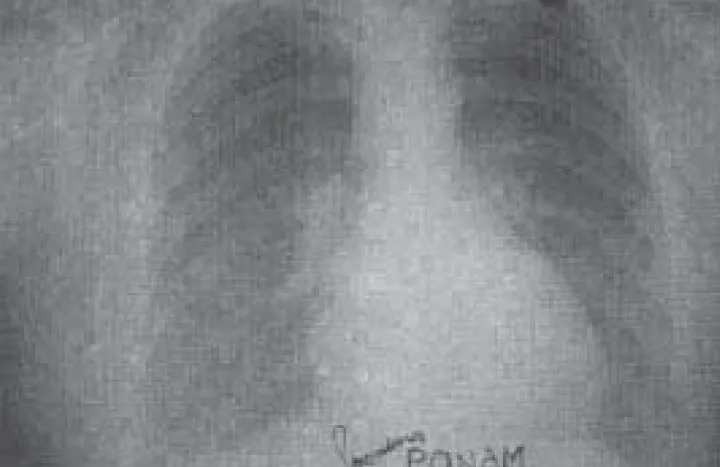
Showing Chest X-ray PA view of patient.
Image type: radiology (x_ray)